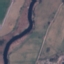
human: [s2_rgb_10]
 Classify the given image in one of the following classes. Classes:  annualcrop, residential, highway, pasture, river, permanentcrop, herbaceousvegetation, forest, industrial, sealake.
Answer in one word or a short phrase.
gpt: River